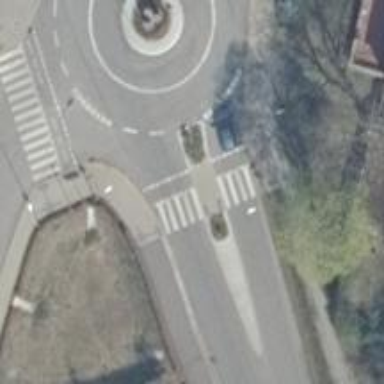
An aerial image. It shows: Footway.